Question: I am working on a Use-case diagram (UML) and I am required to show an exception in it visually. The scenario is of a library. And the exception I want to show is system shutdown. How can I show it? Can I just use extend relationship to show the exception? I have linked my use case diagram here
.
Any help would be appreciated
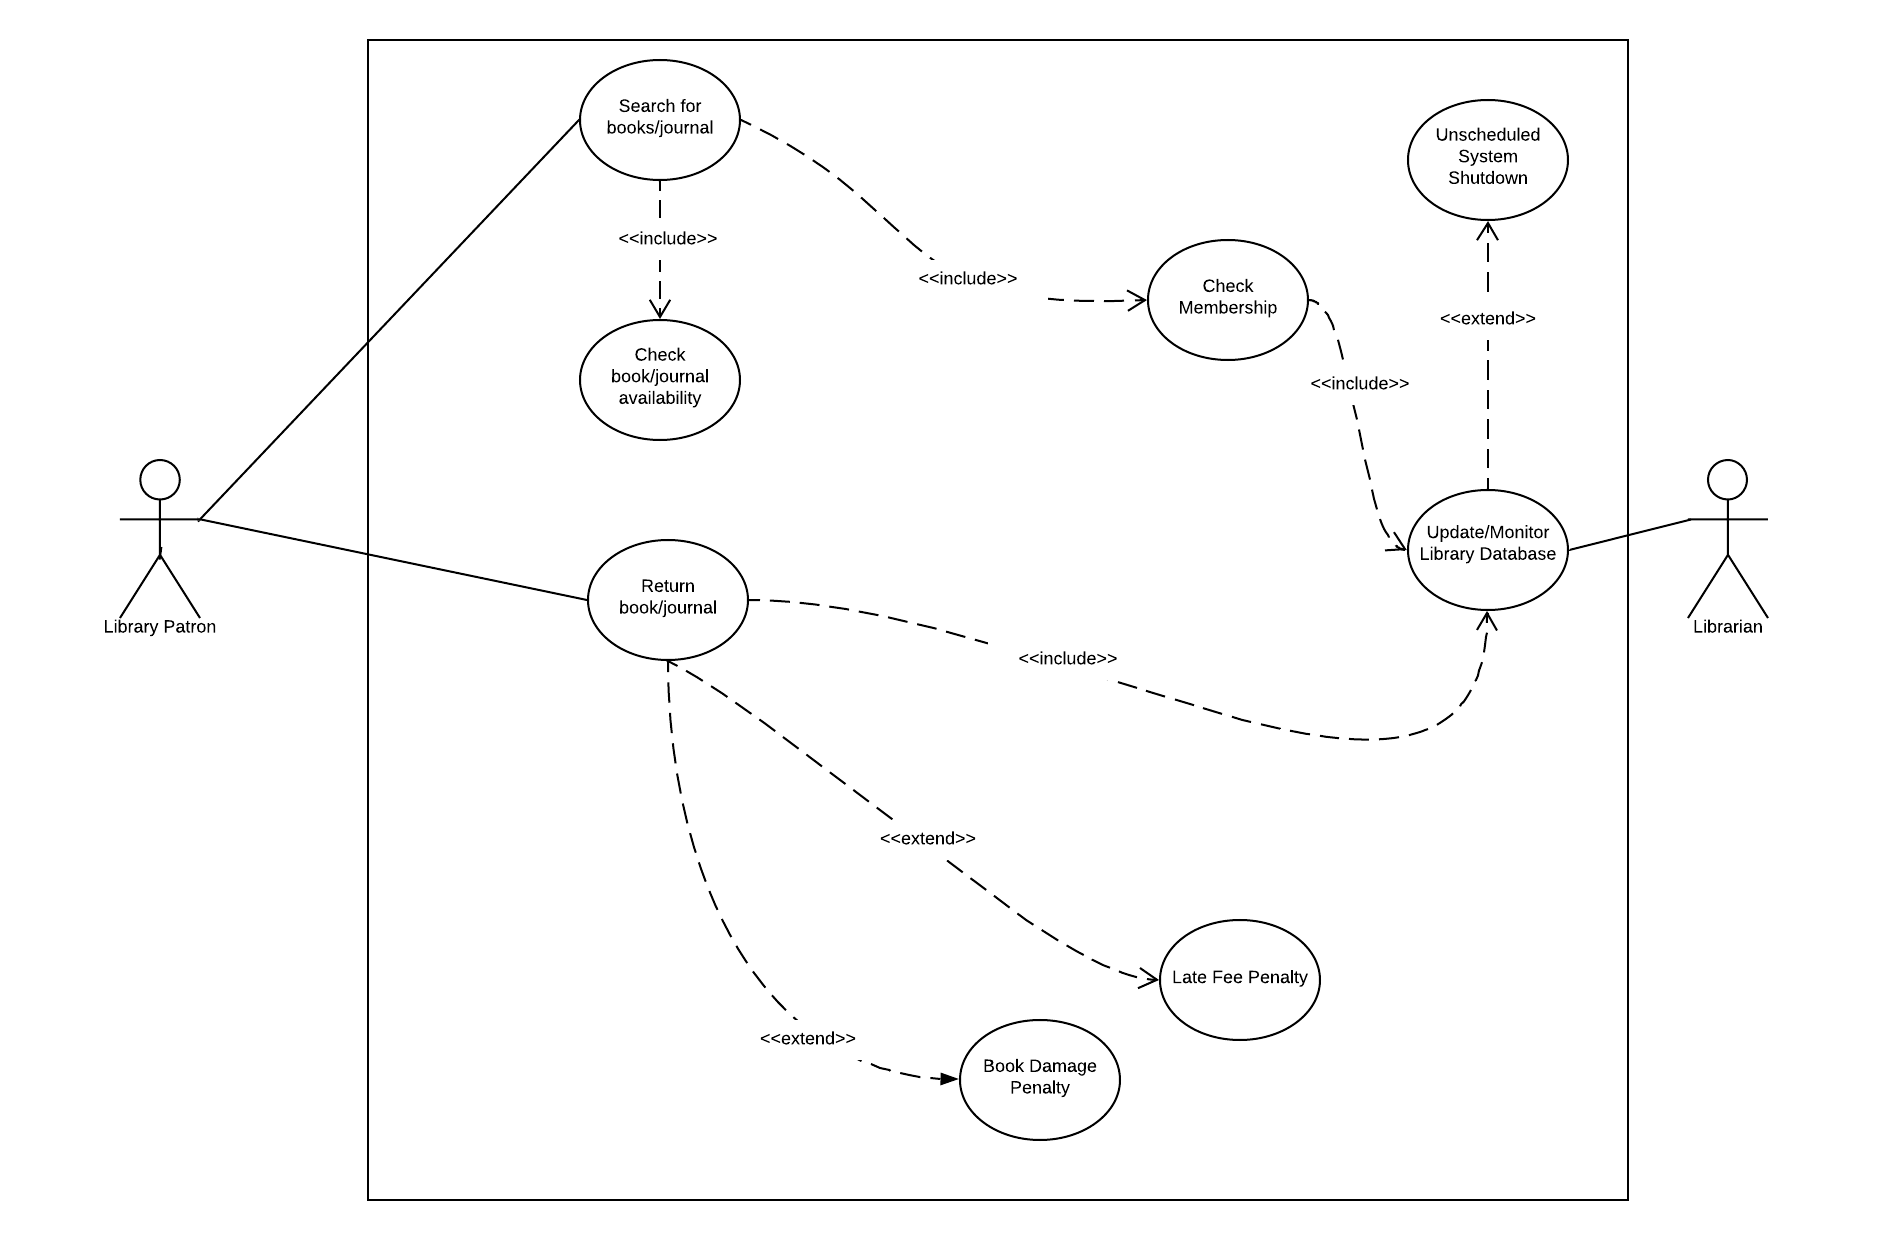
Answer: If the system shuts down unexpectedly, every communication the system has with its actors is aborted, i.e. all use cases stop immediately. This cannot be shown in a use case diagram, except by adding a UML note symbol containing the text "If the system shuts down unexpectedly, all use cases stop immediately.", but even this is pointless, because it is obvious for every system: if it stops, it stops.
You may use extending use cases for specific exceptions known to potentially occur at specific steps in specific use cases, but not for an exception that may occur at any time during any use case.
You may regard a late return and book damage when returning a book as exceptions. I would rename your use cases "Book damage penalty" and "Late fee penalty" in the verb-noun format (e.g. Pay late fee penalty). The arrow should point from the extending use case to the extended use case.